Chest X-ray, PA view. Patient: 35 years old, sex F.
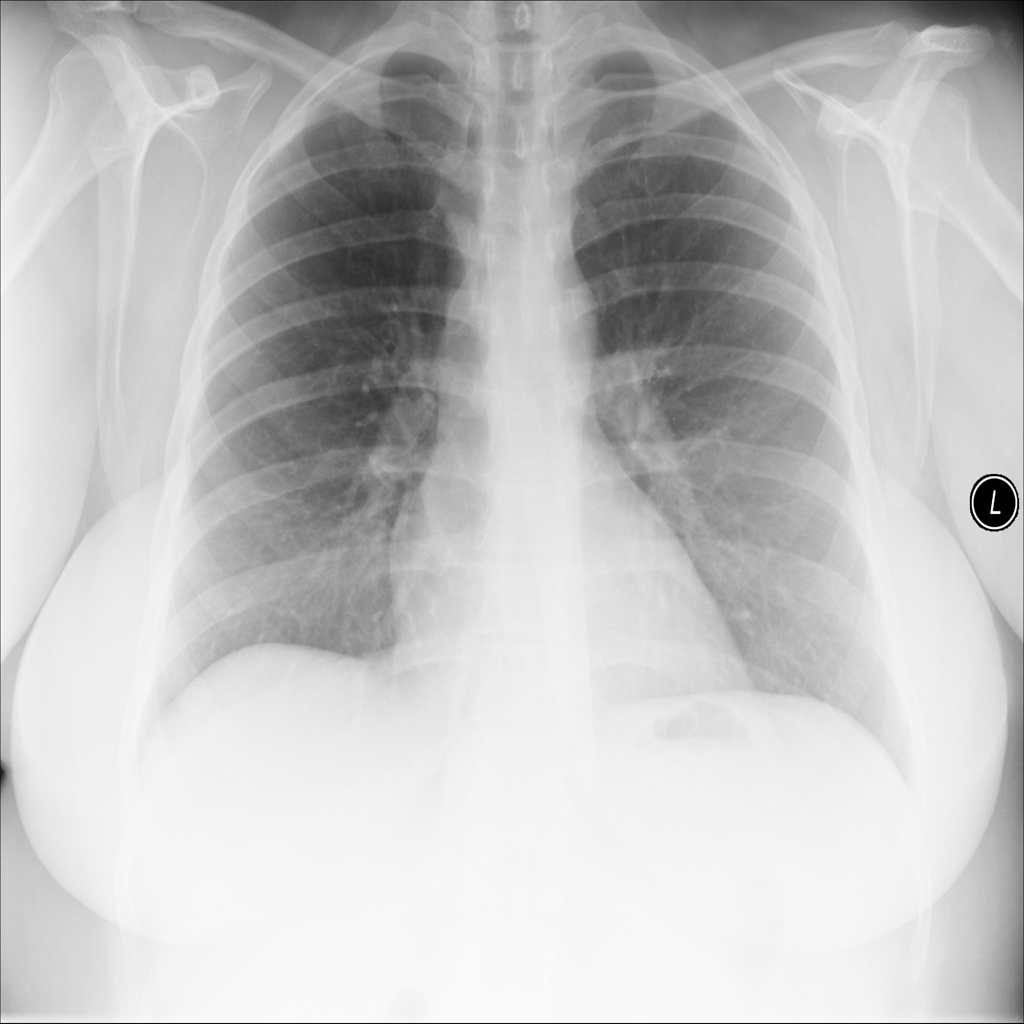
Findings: No Finding